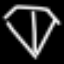
Label: diamond